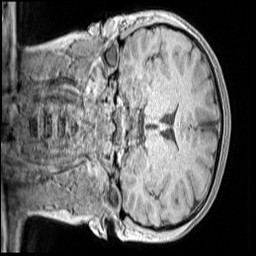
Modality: MP2RAGE
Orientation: coronal
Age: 12
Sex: female
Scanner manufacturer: siemens
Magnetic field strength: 3 T
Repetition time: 4 s
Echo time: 0.00299 s